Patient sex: M
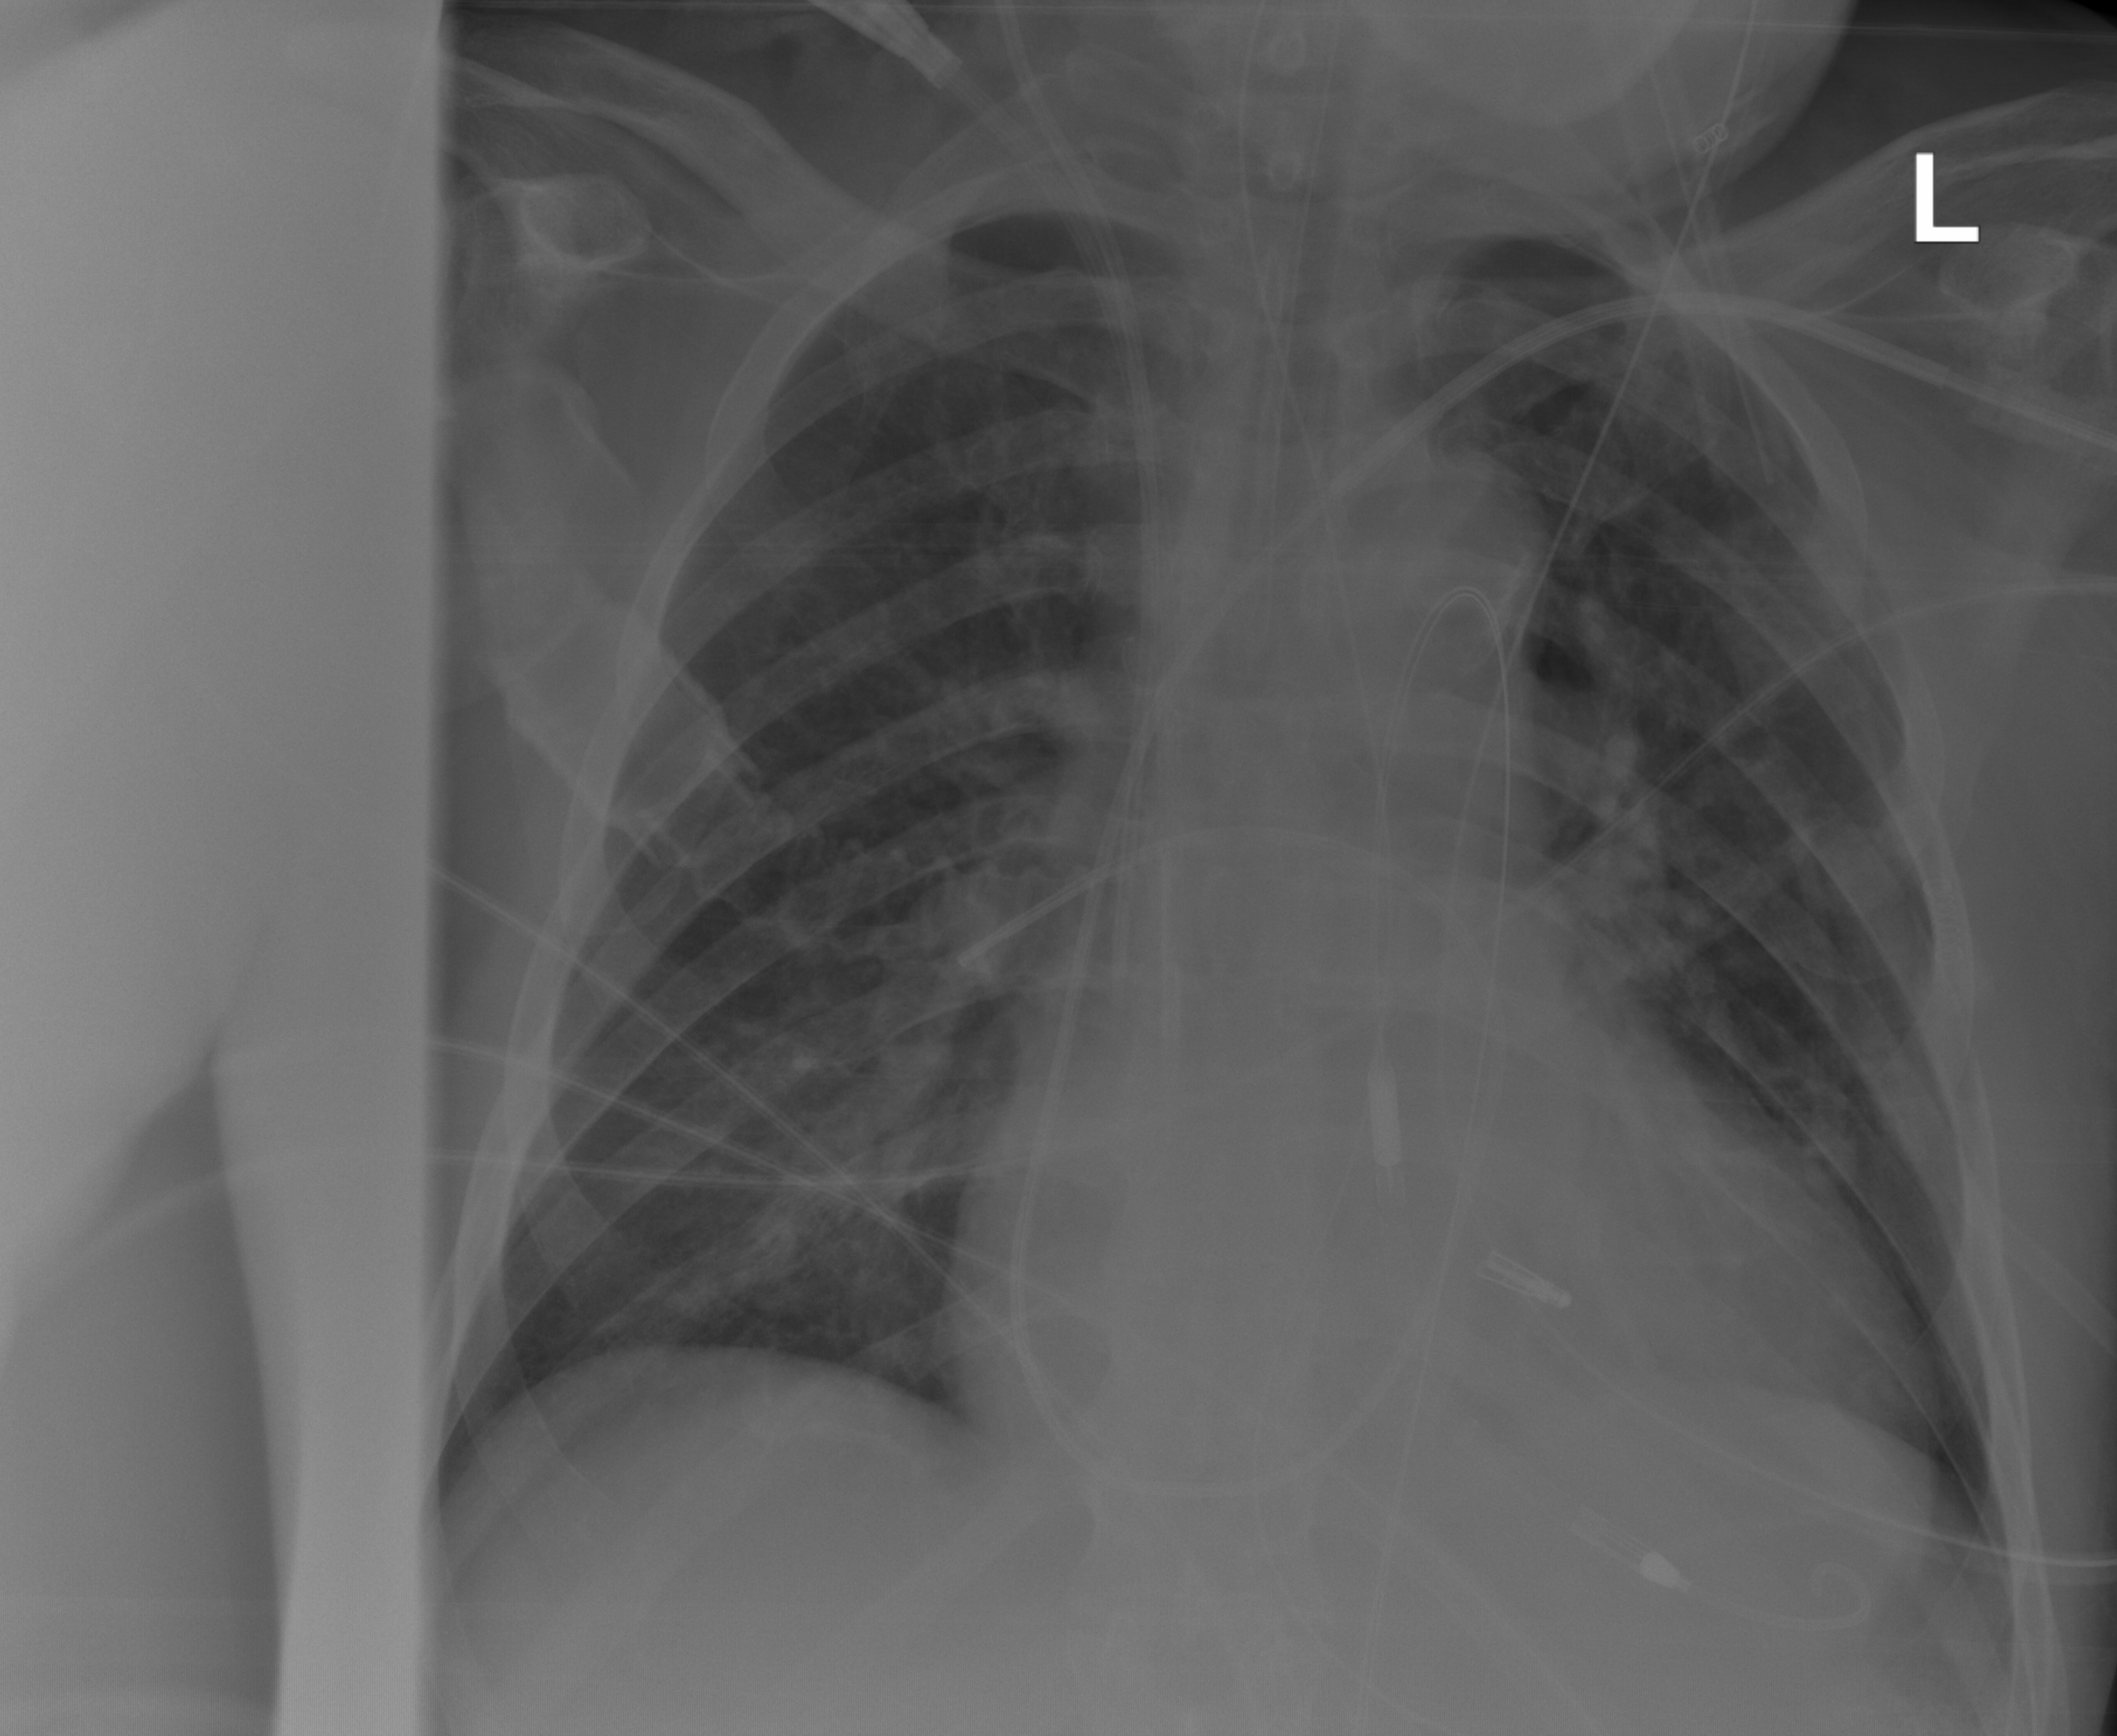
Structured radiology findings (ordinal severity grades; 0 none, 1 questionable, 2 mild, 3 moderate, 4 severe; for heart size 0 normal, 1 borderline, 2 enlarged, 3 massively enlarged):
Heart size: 2
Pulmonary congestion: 0
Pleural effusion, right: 0
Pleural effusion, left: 0
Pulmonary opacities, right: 0
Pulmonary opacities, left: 0
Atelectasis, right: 2
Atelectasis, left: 0